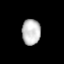
Tissue: lung
Cell type: Epithelial cells
Senescence score: 0.1512
Nuclear area (px): 465
Mean DAPI intensity: 194.206